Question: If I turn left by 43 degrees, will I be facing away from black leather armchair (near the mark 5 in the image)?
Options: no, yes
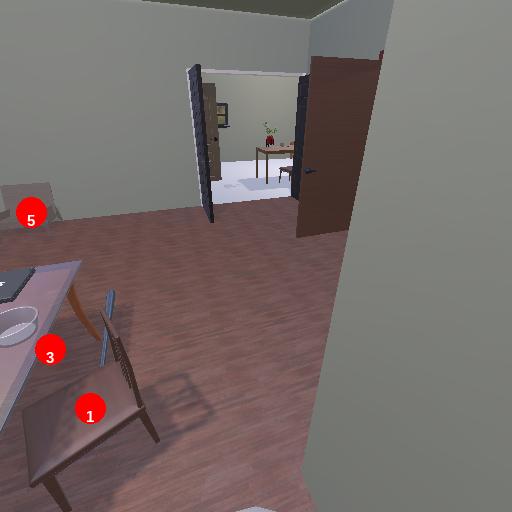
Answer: no